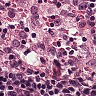
Metastatic tissue present: no